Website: apple
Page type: customer-info-address
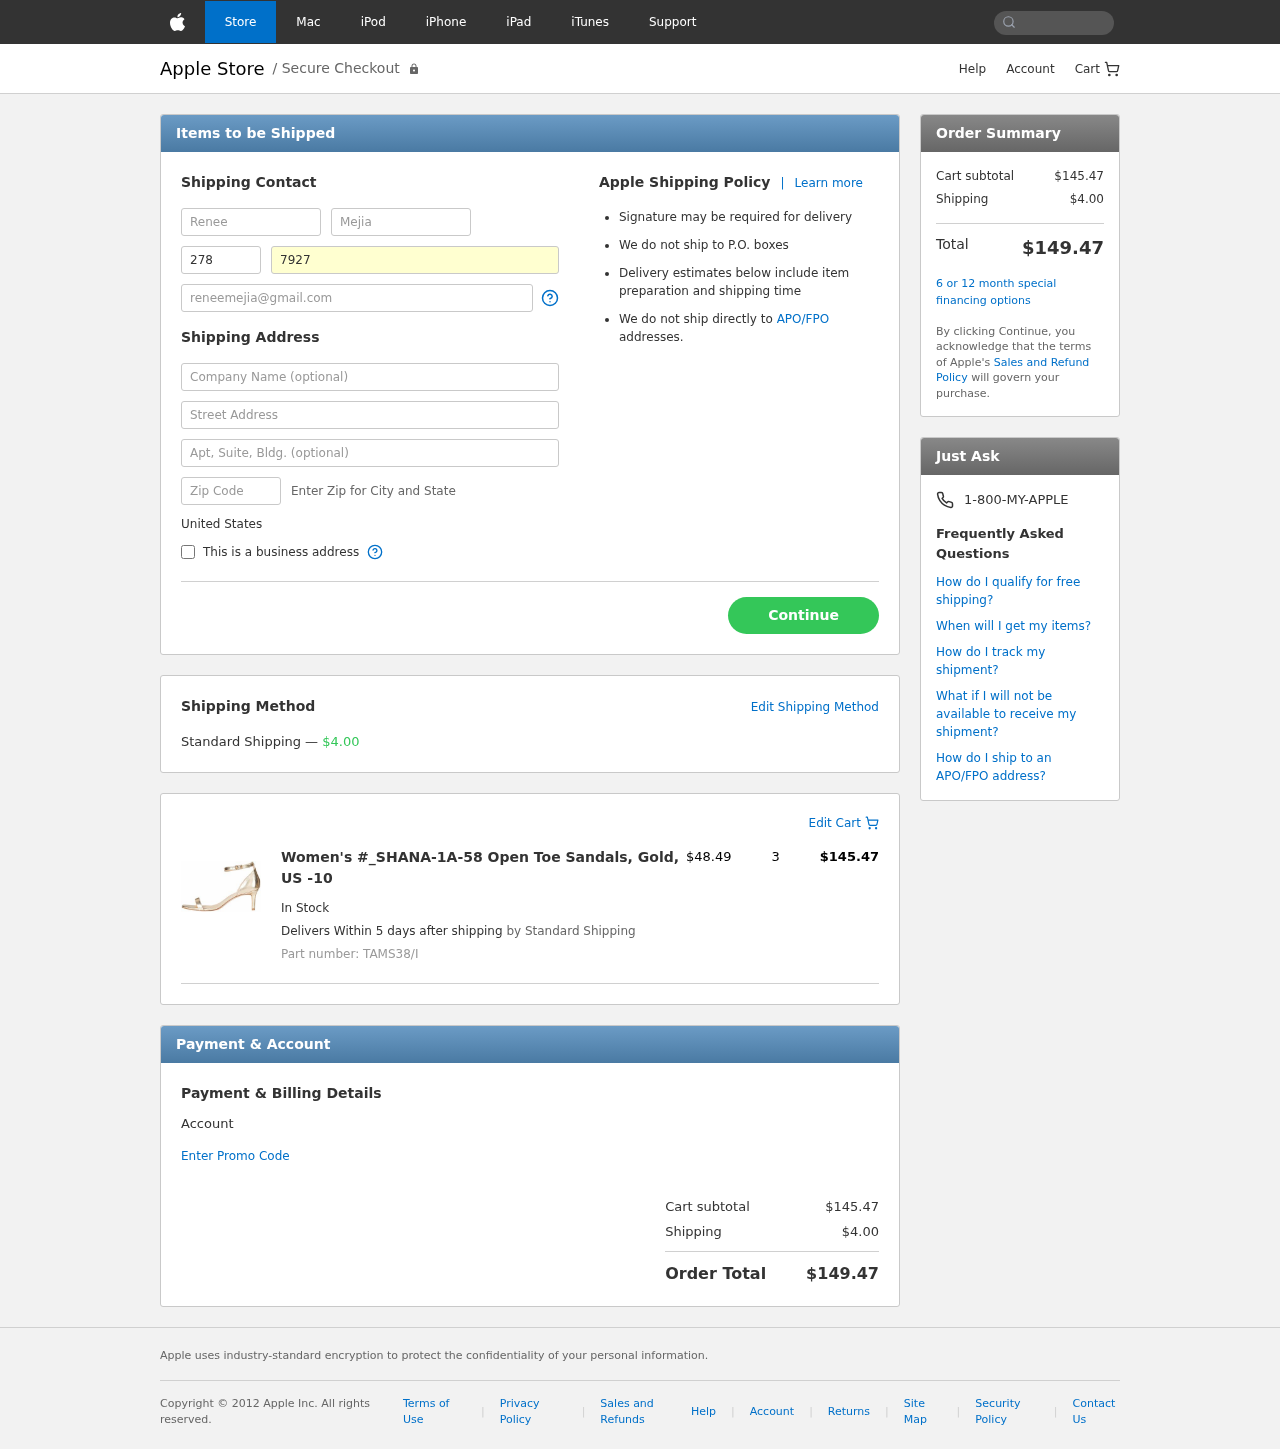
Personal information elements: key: PII_COUNTRY
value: United States
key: PII_FIRSTNAME
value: Renee
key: PII_LASTNAME
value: Mejia
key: PII_PHONE_AREA
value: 278
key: PII_PHONE_LINE
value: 7927
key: PII_EMAIL
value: reneemejia@gmail.com
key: PII_STREET
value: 978 Mary Brooks Suite 378
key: PII_STREET2
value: Suite 094
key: PII_POSTCODE
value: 64190
Product elements: key: PRODUCT1_NAME
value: Women's #_SHANA-1A-58 Open Toe Sandals, Gold, US -10
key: PRODUCT1_PRICE
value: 48.49
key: PRODUCT1_QUANTITY
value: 3
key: PRODUCT1_SKU
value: TAMS38/I
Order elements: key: ORDER_SHIPPING_COST
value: $4.00
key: ORDER_ITEM_TOTAL
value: $145.47
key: ORDER_SUBTOTAL
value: $145.47
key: ORDER_TOTAL
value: $149.47